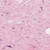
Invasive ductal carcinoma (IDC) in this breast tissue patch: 0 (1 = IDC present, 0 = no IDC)